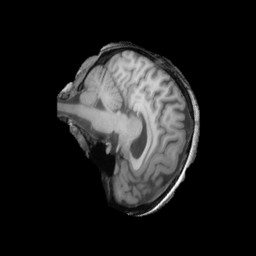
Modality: T1w
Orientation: sagittal
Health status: ill
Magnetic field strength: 3 T